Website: apple
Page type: customer-info-address
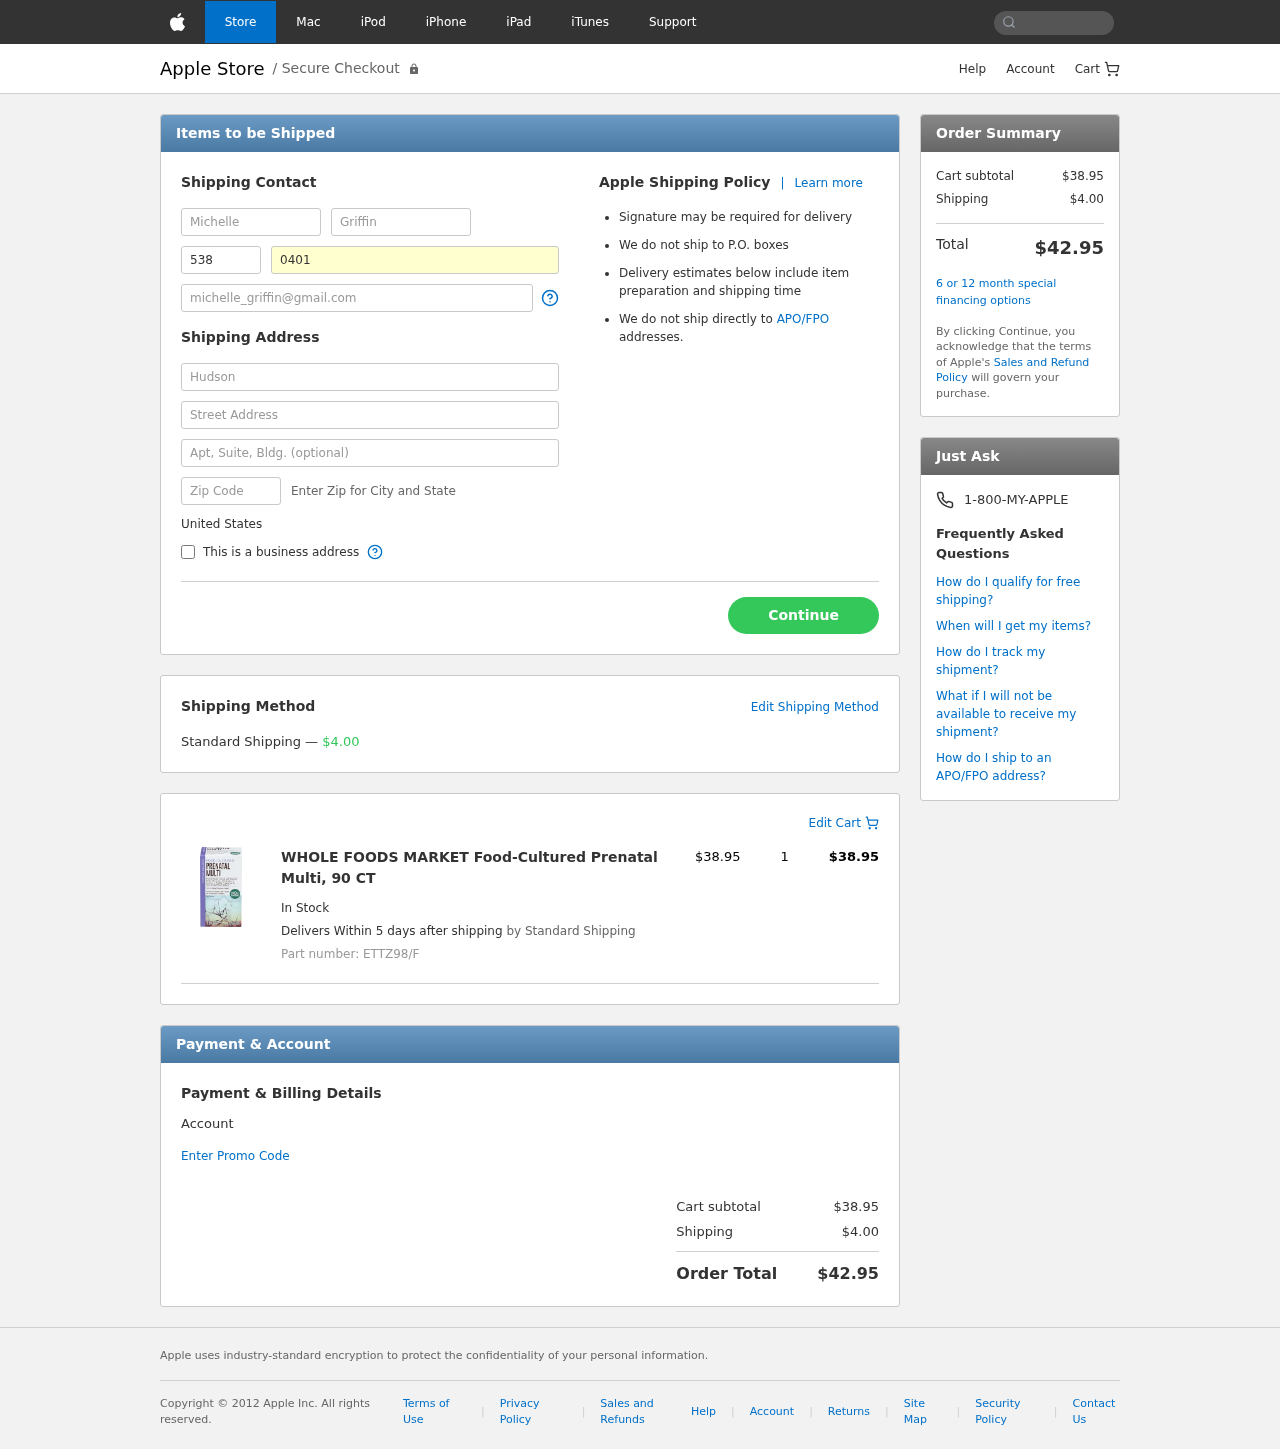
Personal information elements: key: PII_COUNTRY
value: United States
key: PII_FIRSTNAME
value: Michelle
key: PII_LASTNAME
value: Griffin
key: PII_PHONE_AREA
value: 538
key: PII_PHONE_LINE
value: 0401
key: PII_EMAIL
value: michelle_griffin@gmail.com
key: PII_COMPANY
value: Hudson LLC
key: PII_STREET
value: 4261 Burns Shores
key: PII_POSTCODE
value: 92218
Product elements: key: PRODUCT1_NAME
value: WHOLE FOODS MARKET Food-Cultured Prenatal Multi, 90 CT
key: PRODUCT1_PRICE
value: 38.95
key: PRODUCT1_QUANTITY
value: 1
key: PRODUCT1_SKU
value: ETTZ98/F
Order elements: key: ORDER_SHIPPING_COST
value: $4.00
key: ORDER_ITEM_TOTAL
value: $38.95
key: ORDER_SUBTOTAL
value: $38.95
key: ORDER_TOTAL
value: $42.95